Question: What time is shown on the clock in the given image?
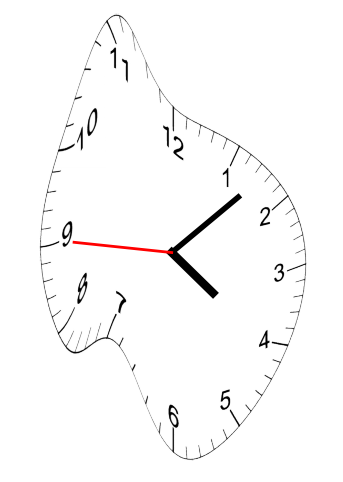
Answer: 04:07:45